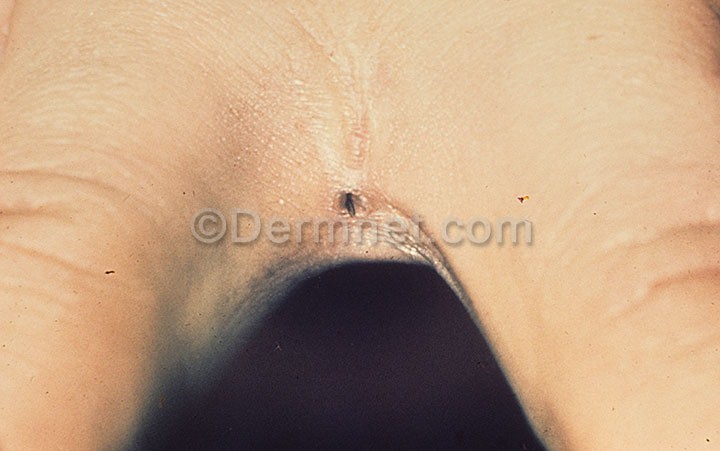
Disease: Seborrheic Keratoses and other Benign Tumors